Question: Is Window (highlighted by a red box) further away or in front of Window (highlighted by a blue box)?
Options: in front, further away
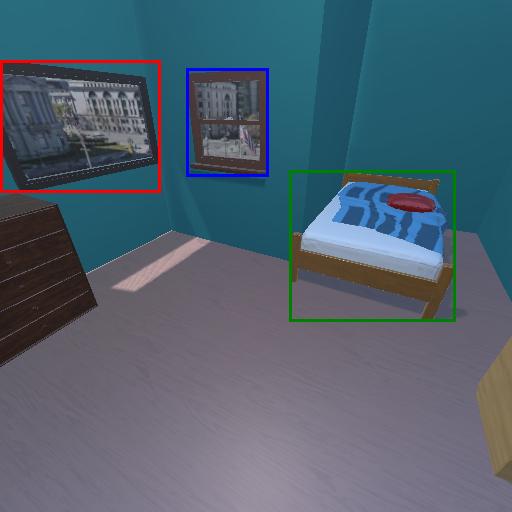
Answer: in front